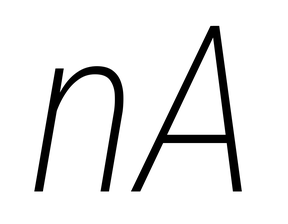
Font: Roboto-Italic_Condensed_ExtraLight_Italic